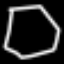
Label: octagon